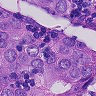
Metastatic tissue present: yes